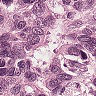
Metastatic tissue present: yes